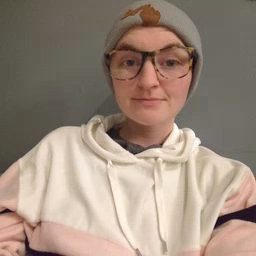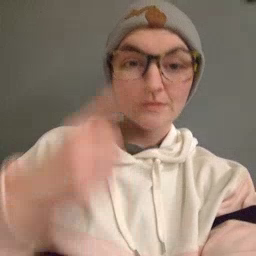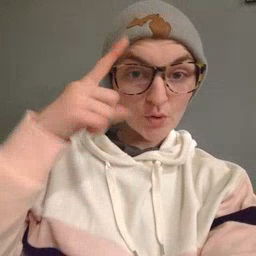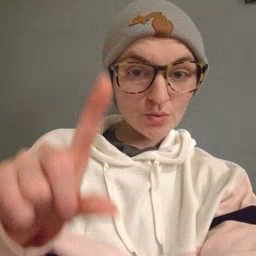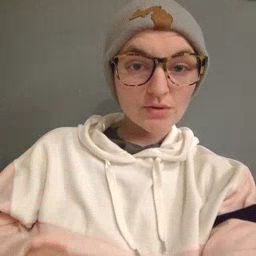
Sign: for